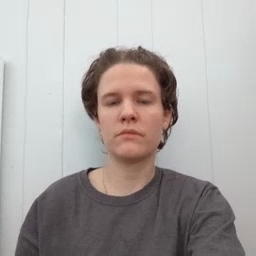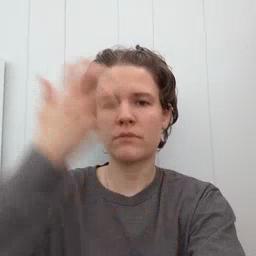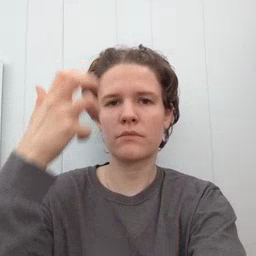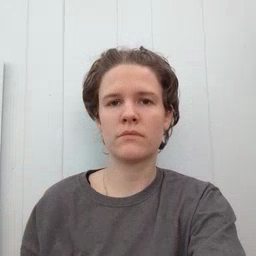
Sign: mad